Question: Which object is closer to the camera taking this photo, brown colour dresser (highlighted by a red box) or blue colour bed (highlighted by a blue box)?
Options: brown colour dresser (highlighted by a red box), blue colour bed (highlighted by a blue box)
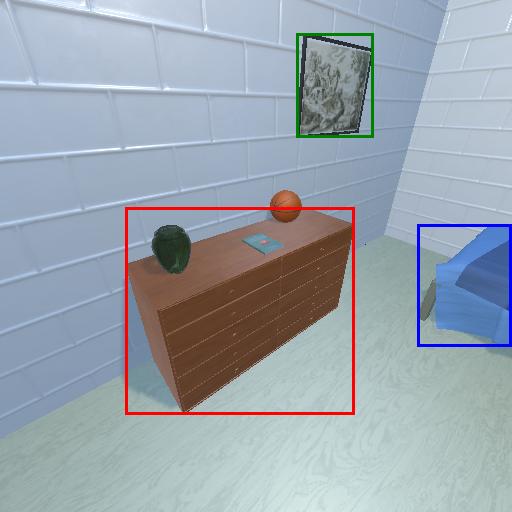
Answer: brown colour dresser (highlighted by a red box)